Interaction volume radius: 5 \u00c5
Interaction volume height: 10 \u00c5
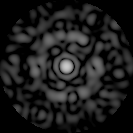
Disorder parameter: 0.8377